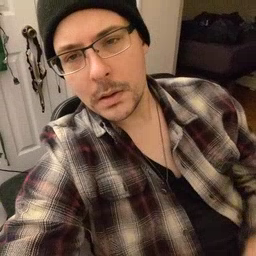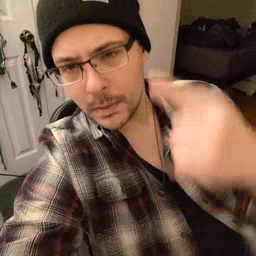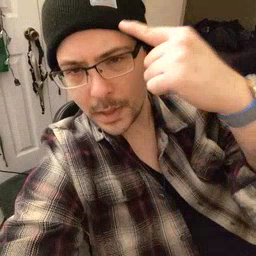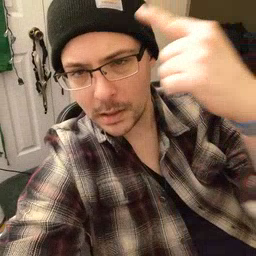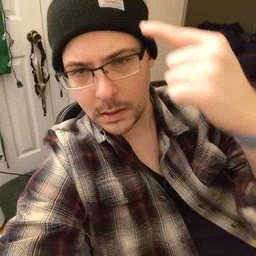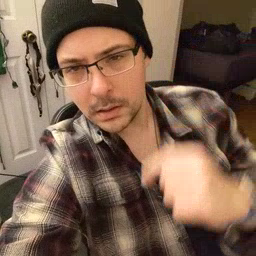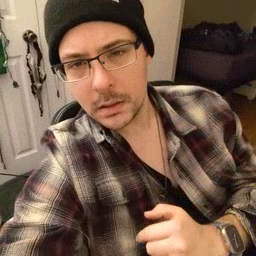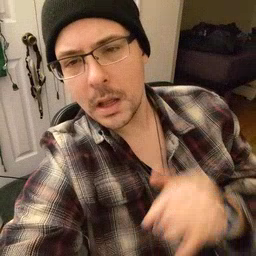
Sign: penny